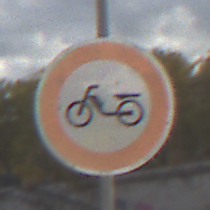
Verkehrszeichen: VerbotMofas
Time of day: MorningAfternoon
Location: Outdoor (Suburban)
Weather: PartlyCloudy
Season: NotSpecified
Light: Natural